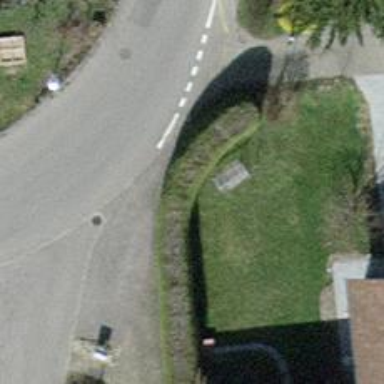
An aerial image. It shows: Hedge barrier.